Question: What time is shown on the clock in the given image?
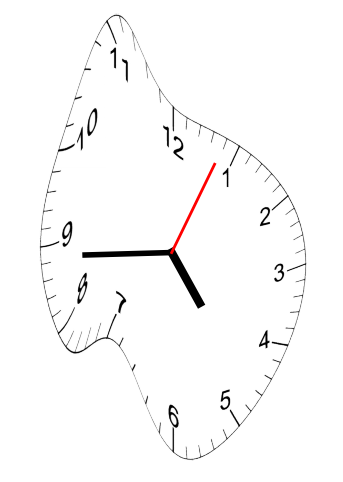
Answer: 04:44:04